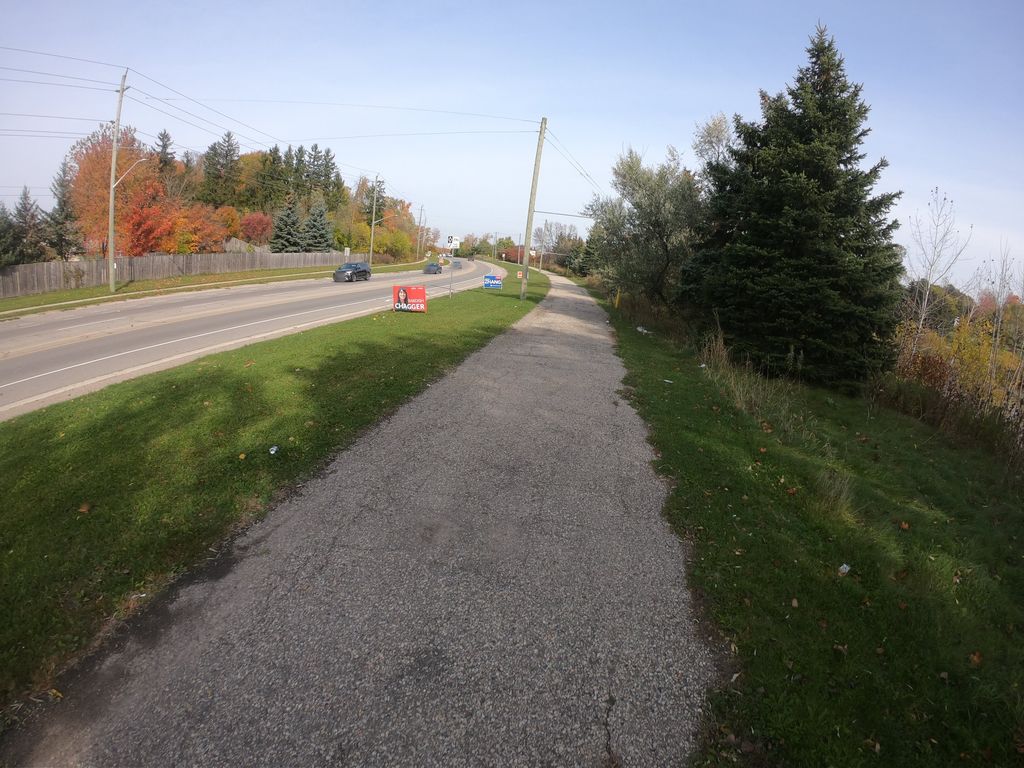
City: kitchener-waterloo